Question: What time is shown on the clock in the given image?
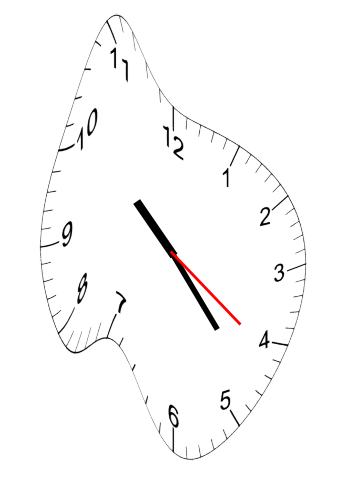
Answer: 10:23:21